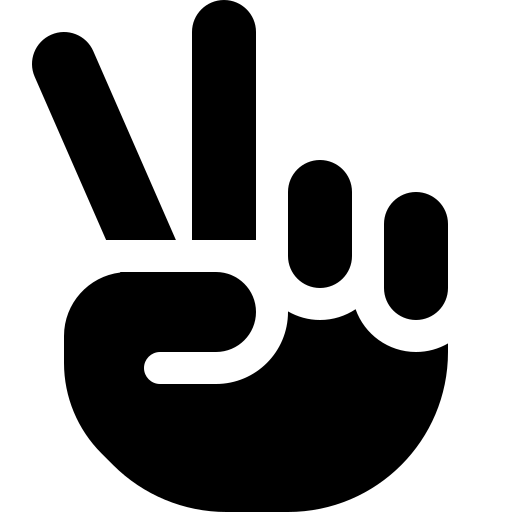
Tags: icon, FontAwesome, fa-icon, solid, hand, peace